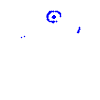
Particle: proton